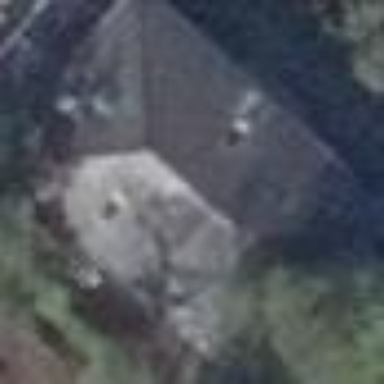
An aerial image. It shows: House with hipped roof.